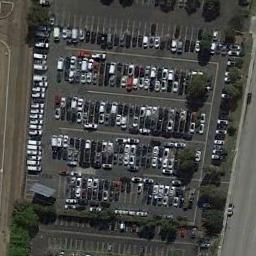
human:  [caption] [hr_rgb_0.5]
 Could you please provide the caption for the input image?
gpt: The parking lot is full of cars next to some trees .

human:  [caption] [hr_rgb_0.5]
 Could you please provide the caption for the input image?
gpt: Many cars are in the parking lot .

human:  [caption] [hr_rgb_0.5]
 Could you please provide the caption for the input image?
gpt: There are five rows of cars in the parking lot .

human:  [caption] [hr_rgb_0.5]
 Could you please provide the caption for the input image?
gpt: The parking lot with lots of cars arranged neatly in lines is surrounded by some trees .

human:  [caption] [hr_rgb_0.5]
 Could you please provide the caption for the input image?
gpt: There are some green trees and many cars on the parking lot .